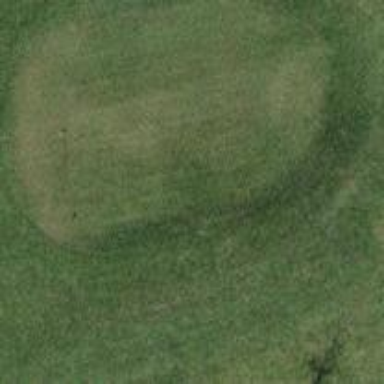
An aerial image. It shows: Grass area designated as golf tee.